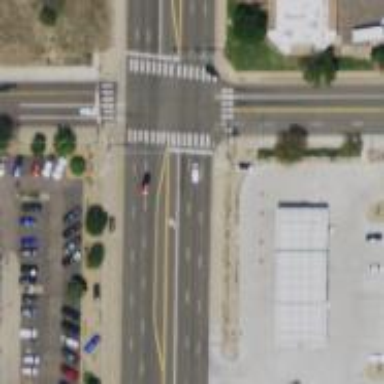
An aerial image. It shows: Primary highway with asphalt surface and separate sidewalk.